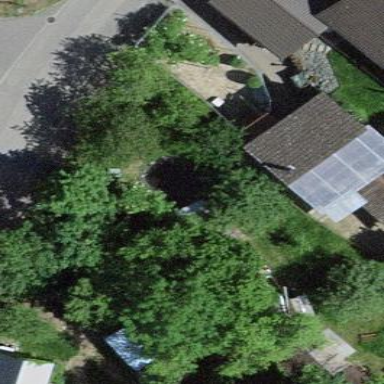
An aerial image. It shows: Shed building.